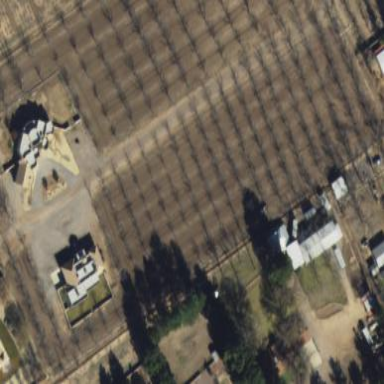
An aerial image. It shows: Orchard.